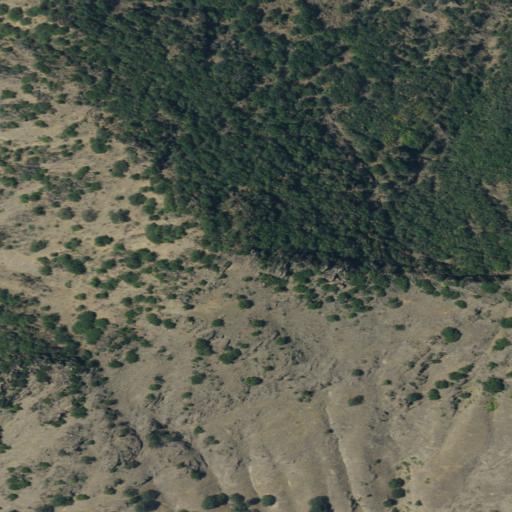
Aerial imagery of mountain in California named West Butte containing shrub, grassland, mixed forest, and evergreen forest